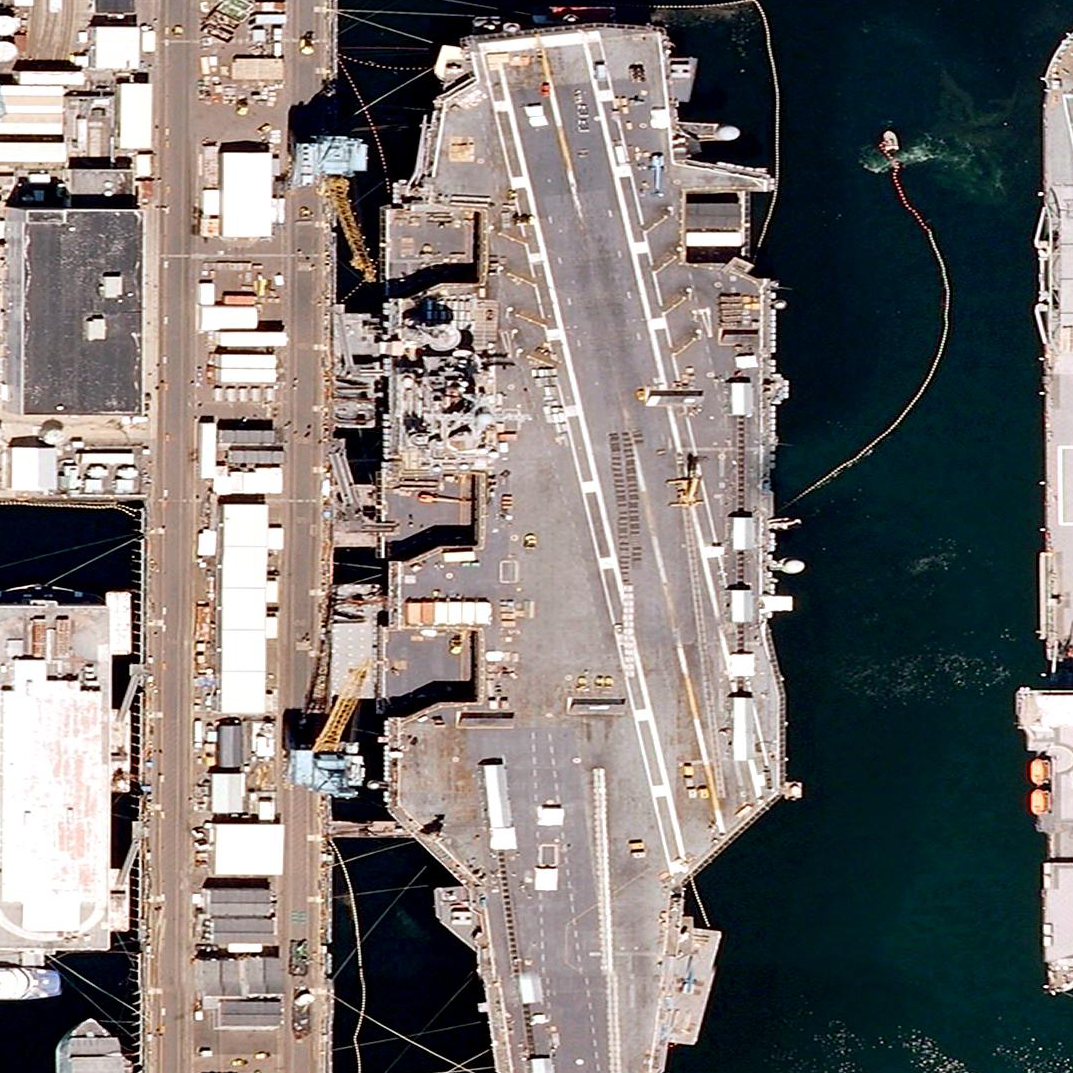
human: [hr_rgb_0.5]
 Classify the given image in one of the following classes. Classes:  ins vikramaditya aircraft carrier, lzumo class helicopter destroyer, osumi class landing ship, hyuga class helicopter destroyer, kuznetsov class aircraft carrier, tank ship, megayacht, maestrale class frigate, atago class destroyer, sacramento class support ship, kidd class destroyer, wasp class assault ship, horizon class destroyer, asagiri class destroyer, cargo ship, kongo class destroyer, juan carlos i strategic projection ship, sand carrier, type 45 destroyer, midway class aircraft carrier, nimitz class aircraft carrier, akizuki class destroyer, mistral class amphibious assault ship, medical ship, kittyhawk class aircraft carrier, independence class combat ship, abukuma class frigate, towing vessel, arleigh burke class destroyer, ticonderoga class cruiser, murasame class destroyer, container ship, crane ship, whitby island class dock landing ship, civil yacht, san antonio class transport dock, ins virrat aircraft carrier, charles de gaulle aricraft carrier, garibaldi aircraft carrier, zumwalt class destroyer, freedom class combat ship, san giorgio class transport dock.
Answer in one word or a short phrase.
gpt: Nimitz class aircraft carrier